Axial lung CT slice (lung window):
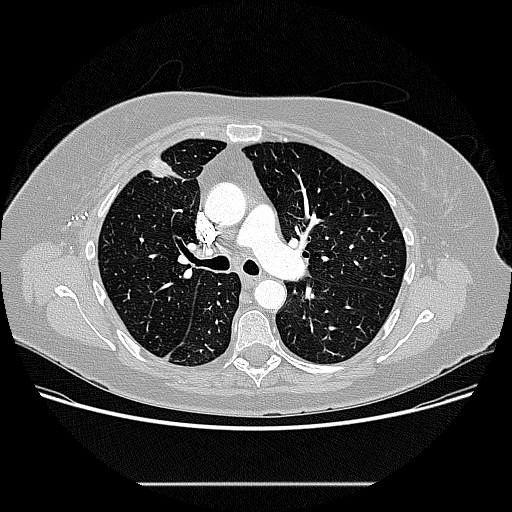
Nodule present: no